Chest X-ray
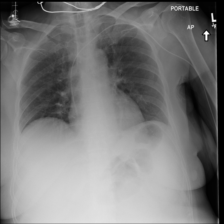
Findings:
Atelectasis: negative
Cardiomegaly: negative
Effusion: negative
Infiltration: negative
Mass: negative
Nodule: negative
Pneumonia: negative
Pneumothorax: negative
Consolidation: negative
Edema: negative
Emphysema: negative
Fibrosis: negative
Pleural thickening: negative
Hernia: negative